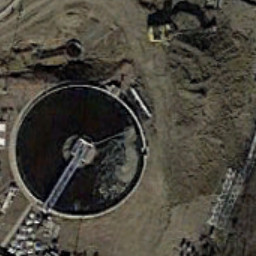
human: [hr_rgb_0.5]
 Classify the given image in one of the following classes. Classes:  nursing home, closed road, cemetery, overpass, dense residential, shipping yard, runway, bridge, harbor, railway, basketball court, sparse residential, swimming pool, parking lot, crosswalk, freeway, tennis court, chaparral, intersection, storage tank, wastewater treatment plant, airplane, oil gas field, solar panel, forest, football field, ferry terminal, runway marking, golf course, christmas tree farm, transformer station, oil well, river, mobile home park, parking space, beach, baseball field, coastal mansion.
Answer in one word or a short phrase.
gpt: wastewater treatment plant